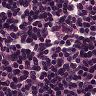
Metastatic tissue present: no